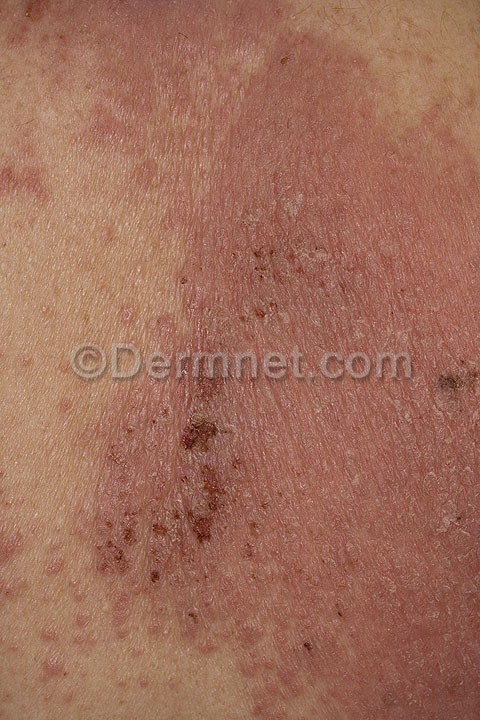
Disease: Eczema Photos